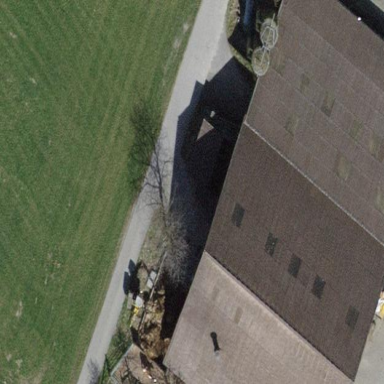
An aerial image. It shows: Farm auxiliary building.